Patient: sex F, age 51
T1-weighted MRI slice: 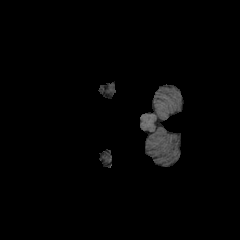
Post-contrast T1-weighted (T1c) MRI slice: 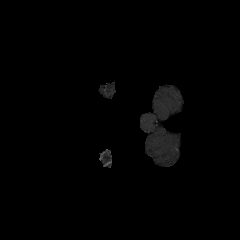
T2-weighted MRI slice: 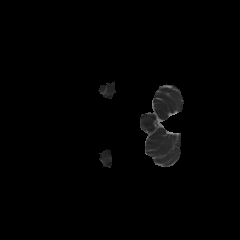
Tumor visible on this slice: no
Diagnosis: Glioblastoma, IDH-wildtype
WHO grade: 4